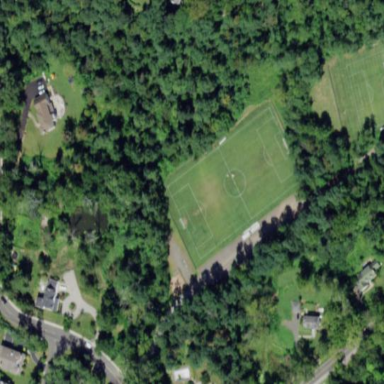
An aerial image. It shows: Soccer pitch for outdoor sports and leisure activities.